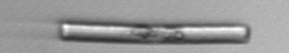
Label: Guinardia_delicatula